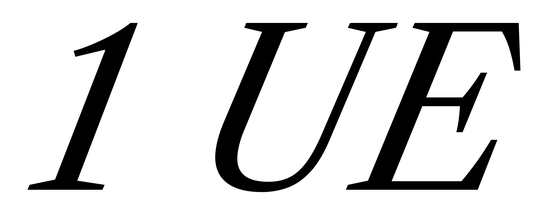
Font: LibreCaslonText-Italic_Italic